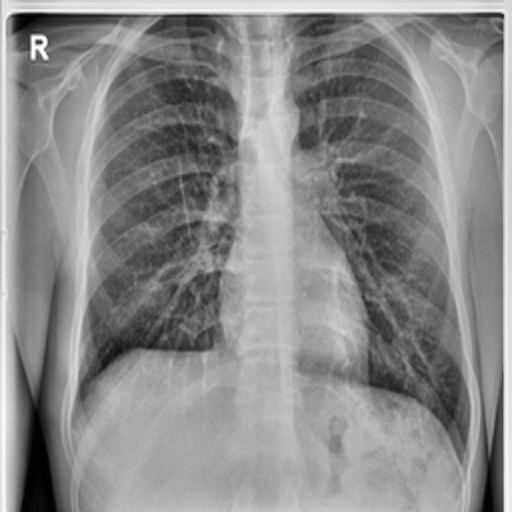
Finding: TUBERCULOSIS